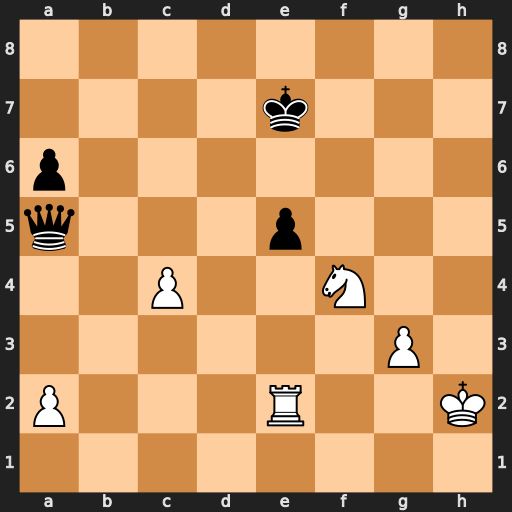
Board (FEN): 8/4k3/p7/q3p3/2P2N2/6P1/P3R2K/8
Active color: w
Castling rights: -
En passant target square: -
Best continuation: Rxe5+ Qxe5 Ng6+ Ke6 Nxe5